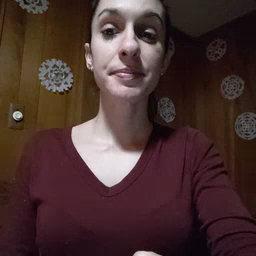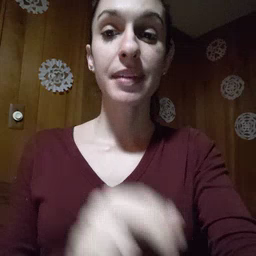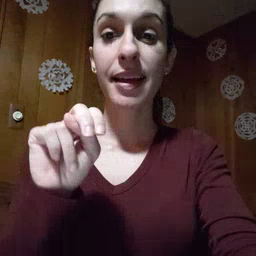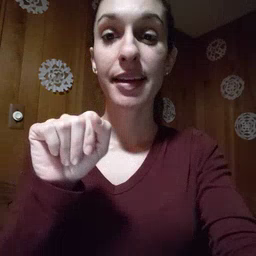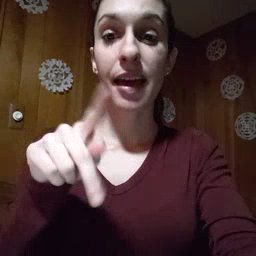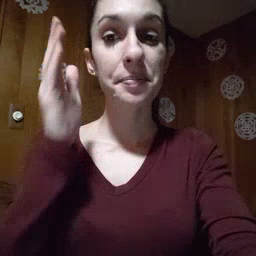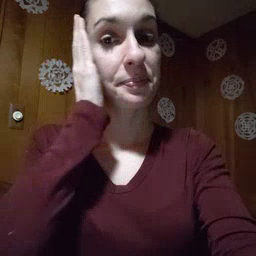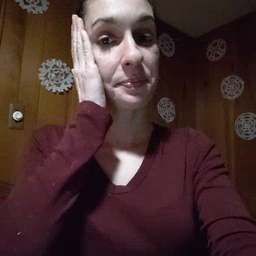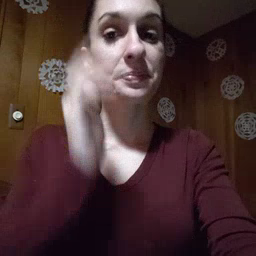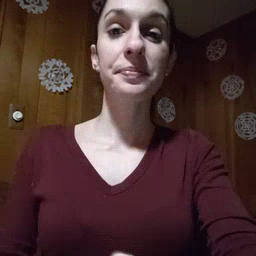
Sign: nap